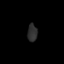
Tissue: skin
Cell type: Fibroblasts
Senescence score: 0.7111
Nuclear area (px): 168
Mean DAPI intensity: 45.244